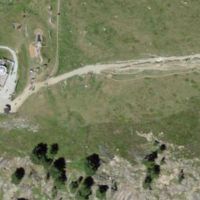
EUNIS habitat code: 26
Species observed at this site:
Silene acaulis
Ichthyosaura alpestris
Arnica montana
Chorthippus brunneus